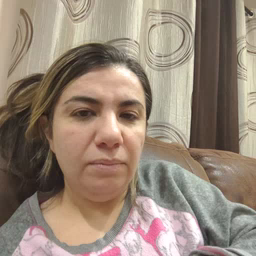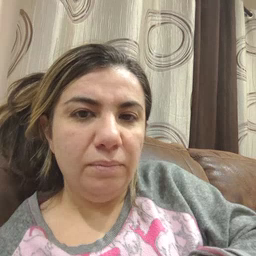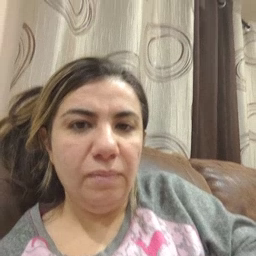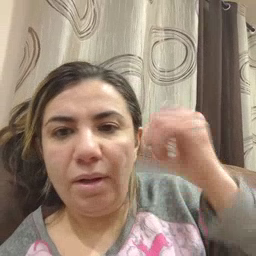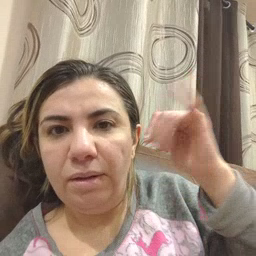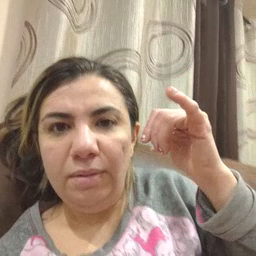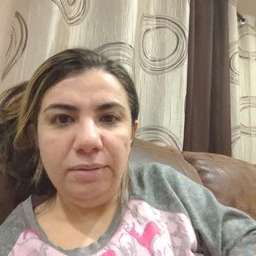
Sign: yellow